Question: Is there a way to get the position of a drawn string in a control? I'm writing a control that acts as a GroupBox and I when I draw the string that acts as the title, the border line strikes through it.

In order to fix this problem, I was just going to fill and rectangle where the title is with a back color so the title doesn't appear to be struck through. My problem is that the position of the title is dictated by the StringFormat I pass through the Graphics.DrawString() method. I don't have to explicitly declare the location of the string, but I do have to explicitly declare the location of the rectangle and I don't know where the location of the string is.
How should I go about this?
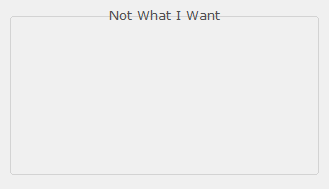
Answer: I believe you can use 'MeasureCharacterRanges' to accurately measure string position
here is a little sample:
The method for doing measurement:
'''
public static RectangleF MeasureStringBounds(Graphics graphics, string text, Font font,RectangleF bounding, StringFormat format)
{
var ranges =new[] {new CharacterRange(0, text.Length)};
format.SetMeasurableCharacterRanges(ranges);
var regions = graphics.MeasureCharacterRanges(text, font, bounding, format);
var accurateBoundings = regions[0].GetBounds(graphics);
return accurateBoundings;
}
'''
Usage:
'''
protected override void OnPaint(PaintEventArgs e)
{
base.OnPaint(e);
var str = "hello";
var format = new StringFormat {Alignment = StringAlignment.Center};
e.Graphics.DrawString(str, Font, new SolidBrush(Color.Black), new Rectangle(0, 0, Width, Height), format);
//measuring part
var region = MeasureStringBounds(e.Graphics, str, Font, new RectangleF(0, 0, Width, Height), format);
//Draw measured region
e.Graphics.DrawRectangle(new Pen(Color.Red), region.X, region.Y, region.Width, region.Height);
}
'''